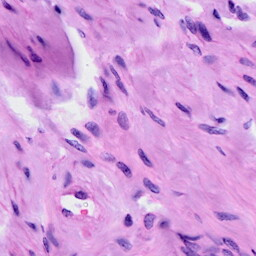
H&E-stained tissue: Cervix